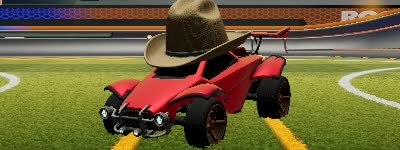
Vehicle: octane